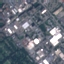
Land use / land cover: Industrial